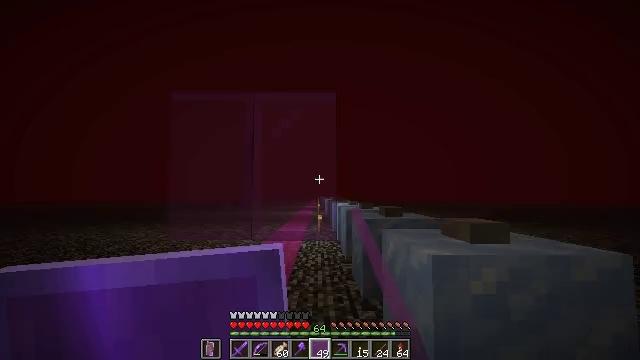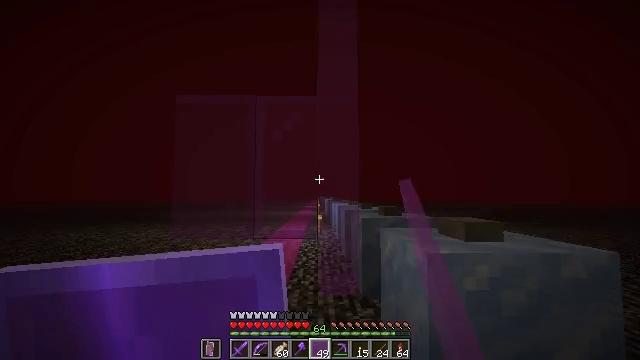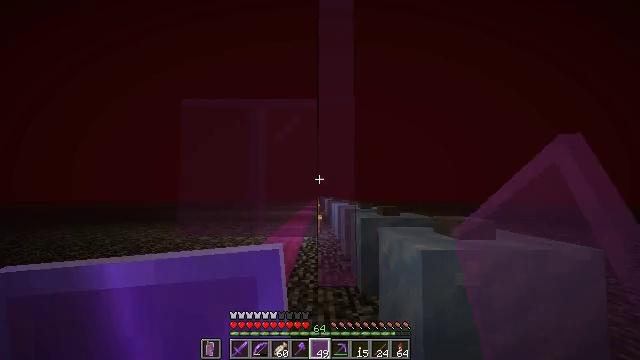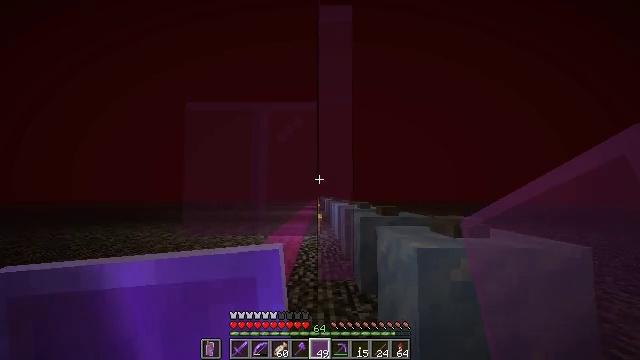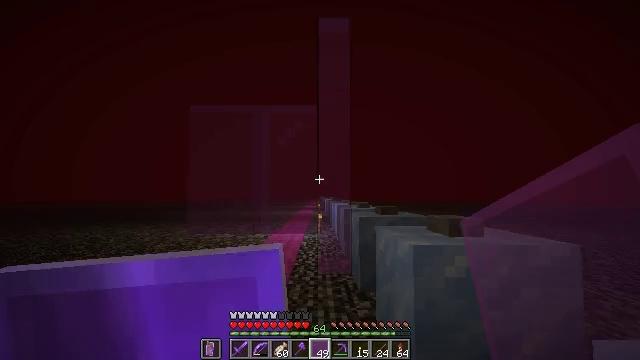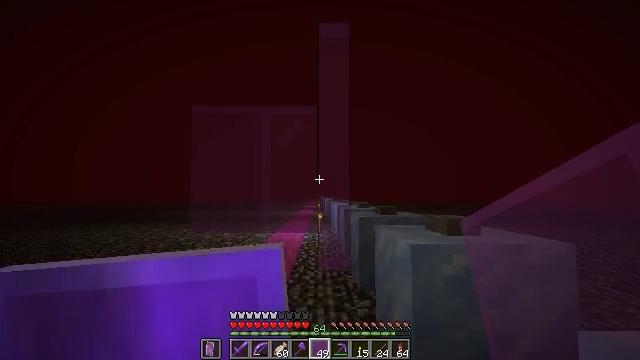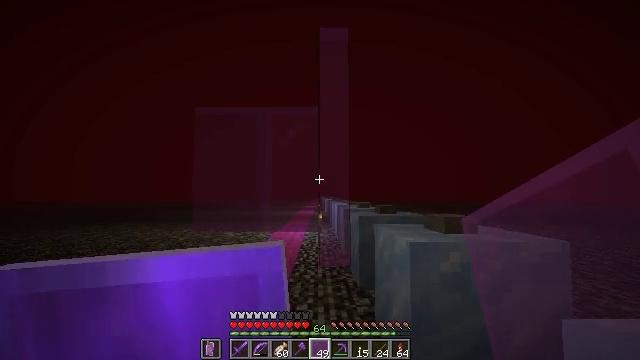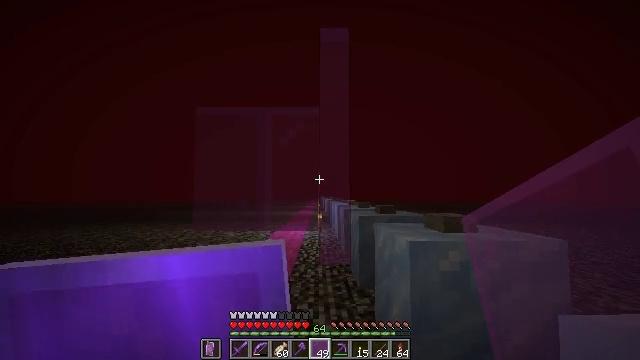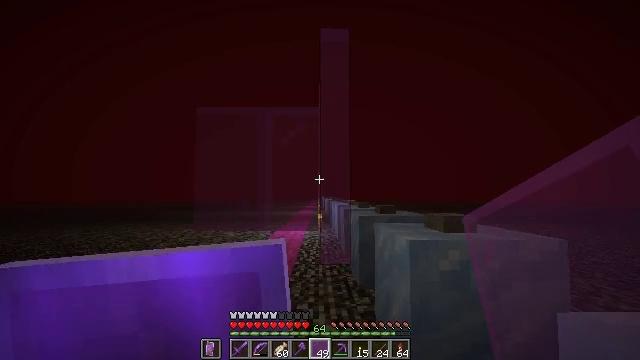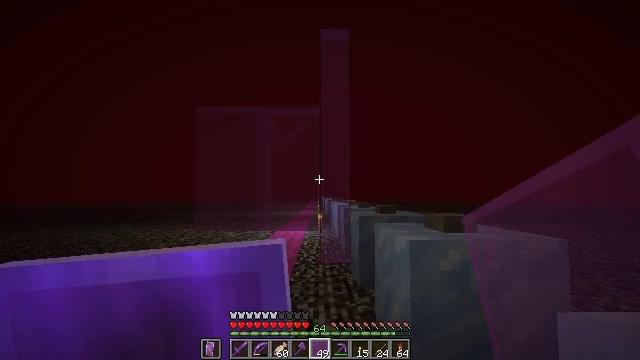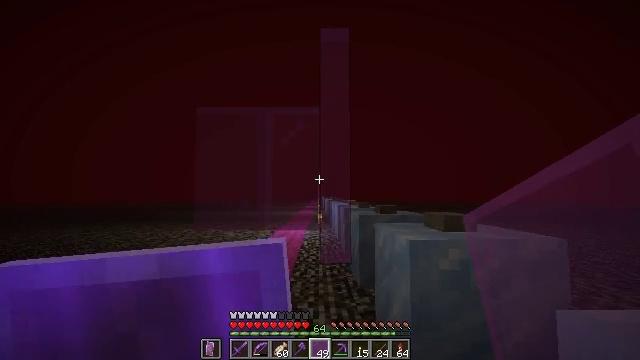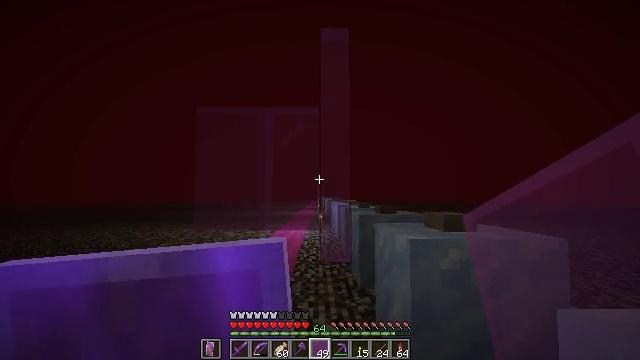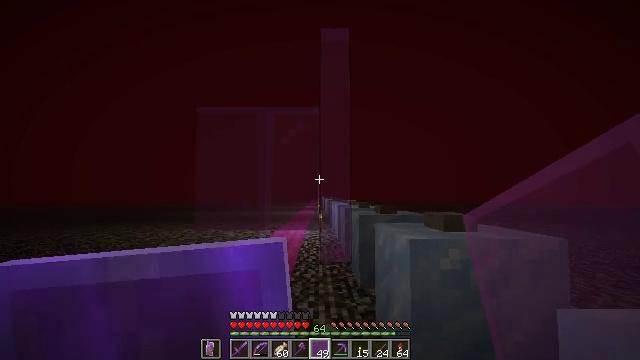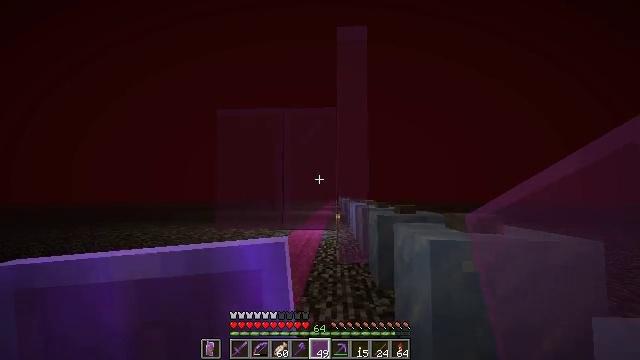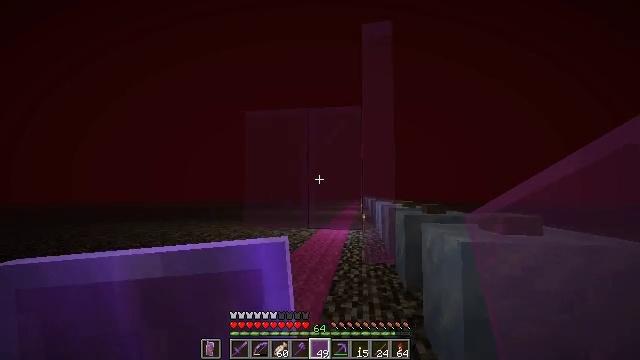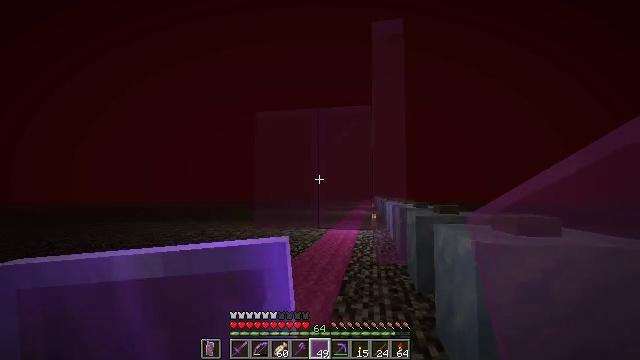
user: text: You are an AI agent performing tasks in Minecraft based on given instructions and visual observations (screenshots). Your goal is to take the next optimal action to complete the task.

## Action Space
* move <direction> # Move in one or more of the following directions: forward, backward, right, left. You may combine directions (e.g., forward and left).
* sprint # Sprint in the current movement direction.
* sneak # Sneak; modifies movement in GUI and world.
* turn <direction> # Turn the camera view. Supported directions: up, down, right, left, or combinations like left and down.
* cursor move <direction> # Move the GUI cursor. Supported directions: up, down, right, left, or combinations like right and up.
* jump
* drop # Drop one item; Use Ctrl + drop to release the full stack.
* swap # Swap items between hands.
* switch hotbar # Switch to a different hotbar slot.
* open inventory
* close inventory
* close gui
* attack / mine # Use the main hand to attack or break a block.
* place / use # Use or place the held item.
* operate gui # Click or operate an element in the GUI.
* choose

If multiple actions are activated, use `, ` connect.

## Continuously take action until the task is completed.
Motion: motion action
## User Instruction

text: Shatter the magenta stained glass pane.
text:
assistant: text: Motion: move back, sneak
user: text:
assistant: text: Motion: move back, sneak
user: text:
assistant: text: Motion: move back, sneak
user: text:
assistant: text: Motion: move back, sneak
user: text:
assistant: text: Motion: sneak
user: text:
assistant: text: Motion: sneak
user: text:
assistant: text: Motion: sneak
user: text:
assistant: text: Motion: sneak
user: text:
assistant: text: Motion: sneak
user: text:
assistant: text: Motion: sneak
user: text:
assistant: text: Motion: sneak
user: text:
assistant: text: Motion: sneak
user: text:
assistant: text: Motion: sneak, turn left
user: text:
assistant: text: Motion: sneak, turn left
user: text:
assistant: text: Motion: move forward, sneak, turn left
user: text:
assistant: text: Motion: move forward, sneak
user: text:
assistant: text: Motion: move forward, sneak
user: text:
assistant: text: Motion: move forward, sneak
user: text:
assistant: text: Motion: move forward, sneak
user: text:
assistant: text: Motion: move forward, sneak, turn left
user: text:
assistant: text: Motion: move forward, sneak
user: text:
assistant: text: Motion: move forward, sneak
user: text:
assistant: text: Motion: move forward, sneak
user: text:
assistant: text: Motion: sneak
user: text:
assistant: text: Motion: sneak
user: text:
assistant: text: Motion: sneak
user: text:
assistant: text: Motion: sneak
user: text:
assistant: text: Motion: sneak
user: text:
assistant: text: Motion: sneak
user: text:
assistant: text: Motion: sneak